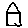
Label: house